Question: I wanted to display twitter feed like in image
Is it necessary to do for this?? I am trying to do "OAuth" in using <URL>.
It is giving:
'''
Access denied Sorry, you're not allowed to access that page.
'''
Twitter feed should be of user which i will give username not who are logged in simulator or device. I am following <URL>
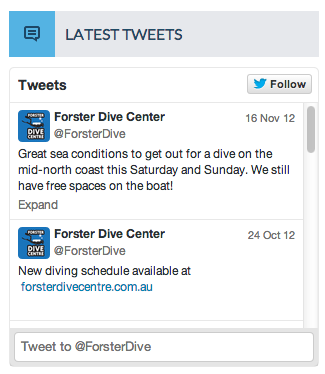
Answer: "Twitter offers applications the ability to issue authenticated requests on behalf of the application itself" <URL>
You can use - <URL> - "Simple class for retrieving tweets from twitter using their new 1.1 API without requiring the user to authenticate or have a twitter account stored on their device"
All you need: 'ConsumerKey' and 'ConsumerSecret'